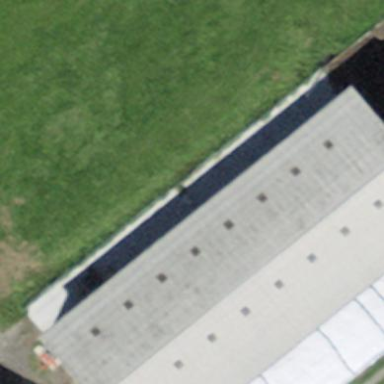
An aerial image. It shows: Farm auxiliary building.